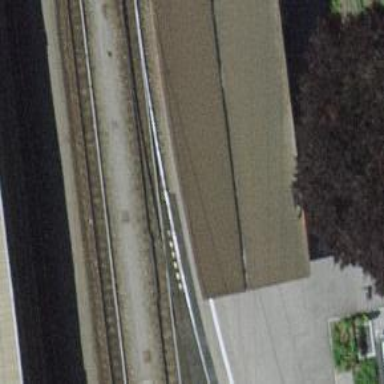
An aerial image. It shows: Footway with ramp.